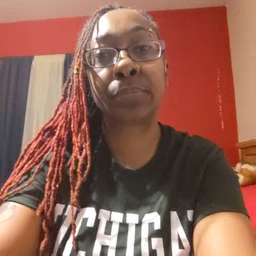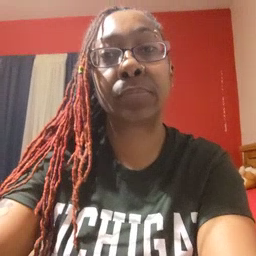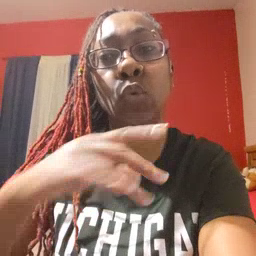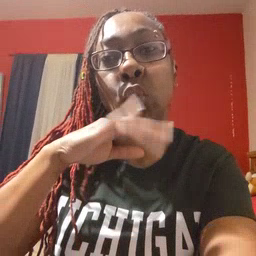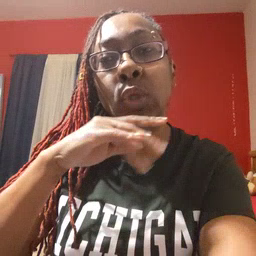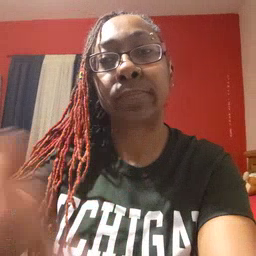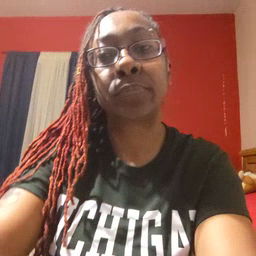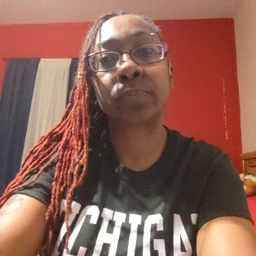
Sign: dirty